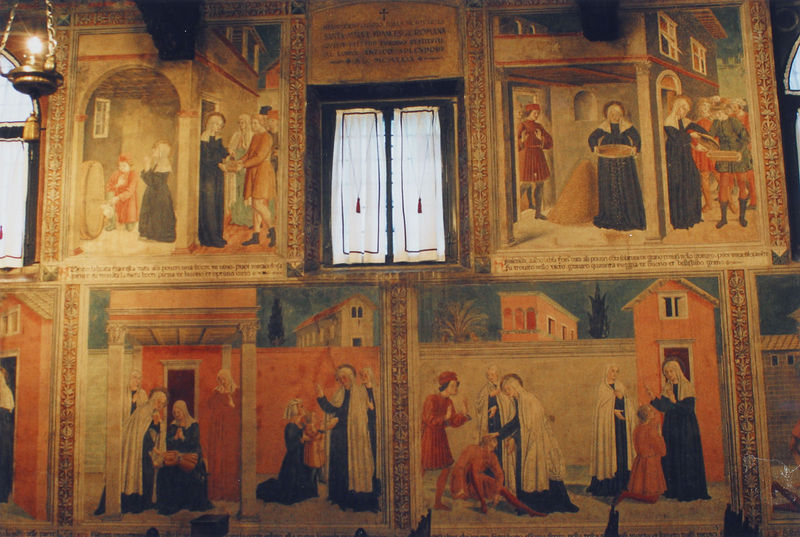
Titel: Fresken zum Leben der Hl. Francesca Romana
Künstler: Umkreis Antoniazzo Romano
Standort: Tor de’ Specchi, Via del Teatro di Marcello, Monastero Oblate di S. Francesca Romana (EU - I - Latium)
Schlagwörter: blau, himmel, weiß, menschen, fenster, frau, lampe, licht, tür, gebäude, rot, wand, geschichte, häuser, gold, türen, korn, wein, tapete, detail, wandgemälde, wandmalerei, palme, tor, kloster, text, fass, darstellung, mönch, bommel, fresko, vordach, szenen, erzählung, sieb, freuen, gelb orange, klosterschwester, häuster, fresko italien, menscheschrift